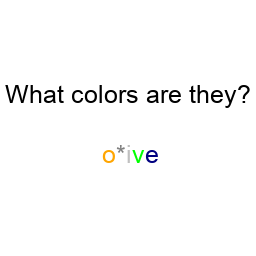
Color: orange, gray, silver, lime, navy
Color name shown: olive
Background color: white
Question text color: black